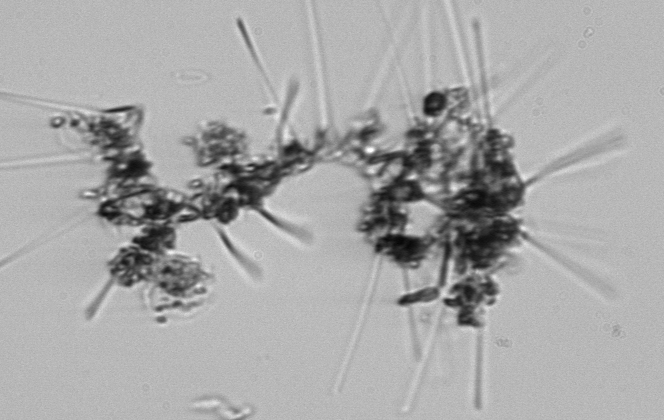
Label: Asterionellopsis_glacialis